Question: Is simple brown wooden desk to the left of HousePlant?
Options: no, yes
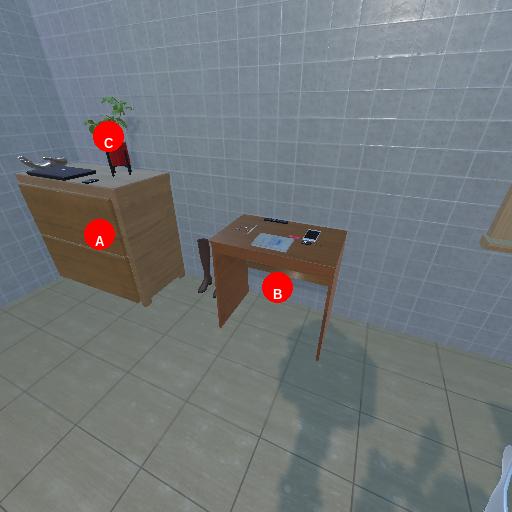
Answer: no